RGB frame:
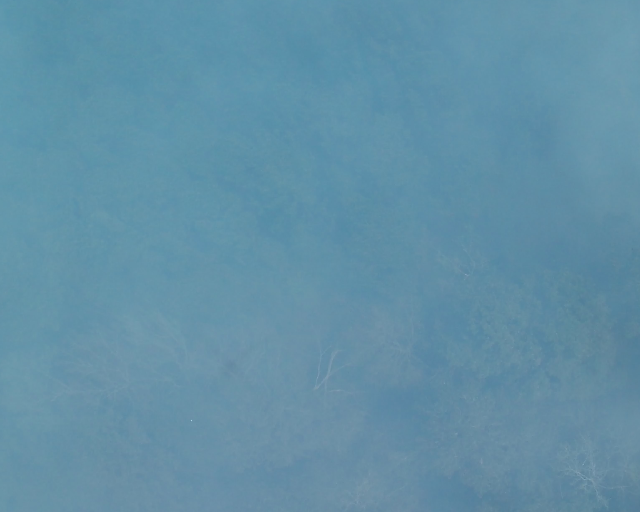
Thermal frame:
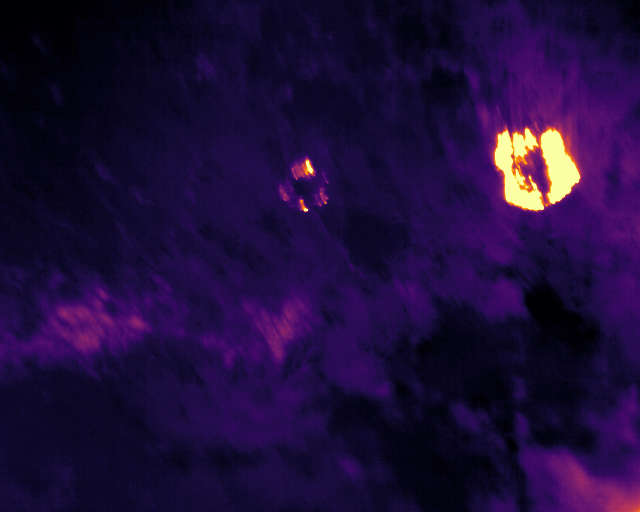
Captured: 2026-02-26 02:28:33
Pixels at or above 80 °C: 2067 (fraction of frame: 0.006308)